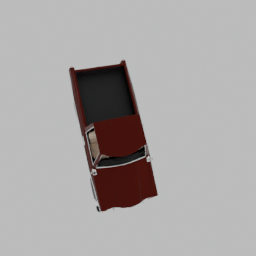
Label: mechanical